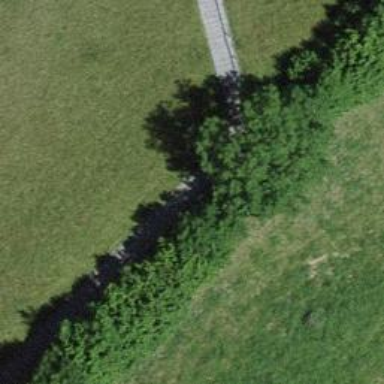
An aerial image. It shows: Set of steps on the road.